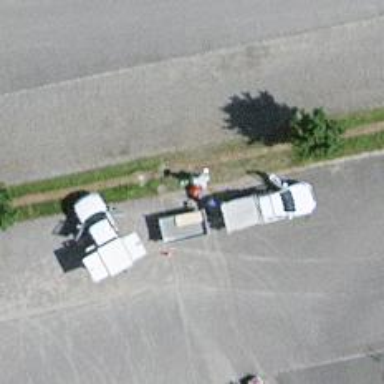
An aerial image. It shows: Charging station.